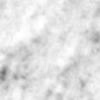
Label: no_change